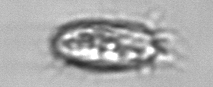
Label: Euplotes